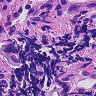
Metastatic tissue present: yes